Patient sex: M
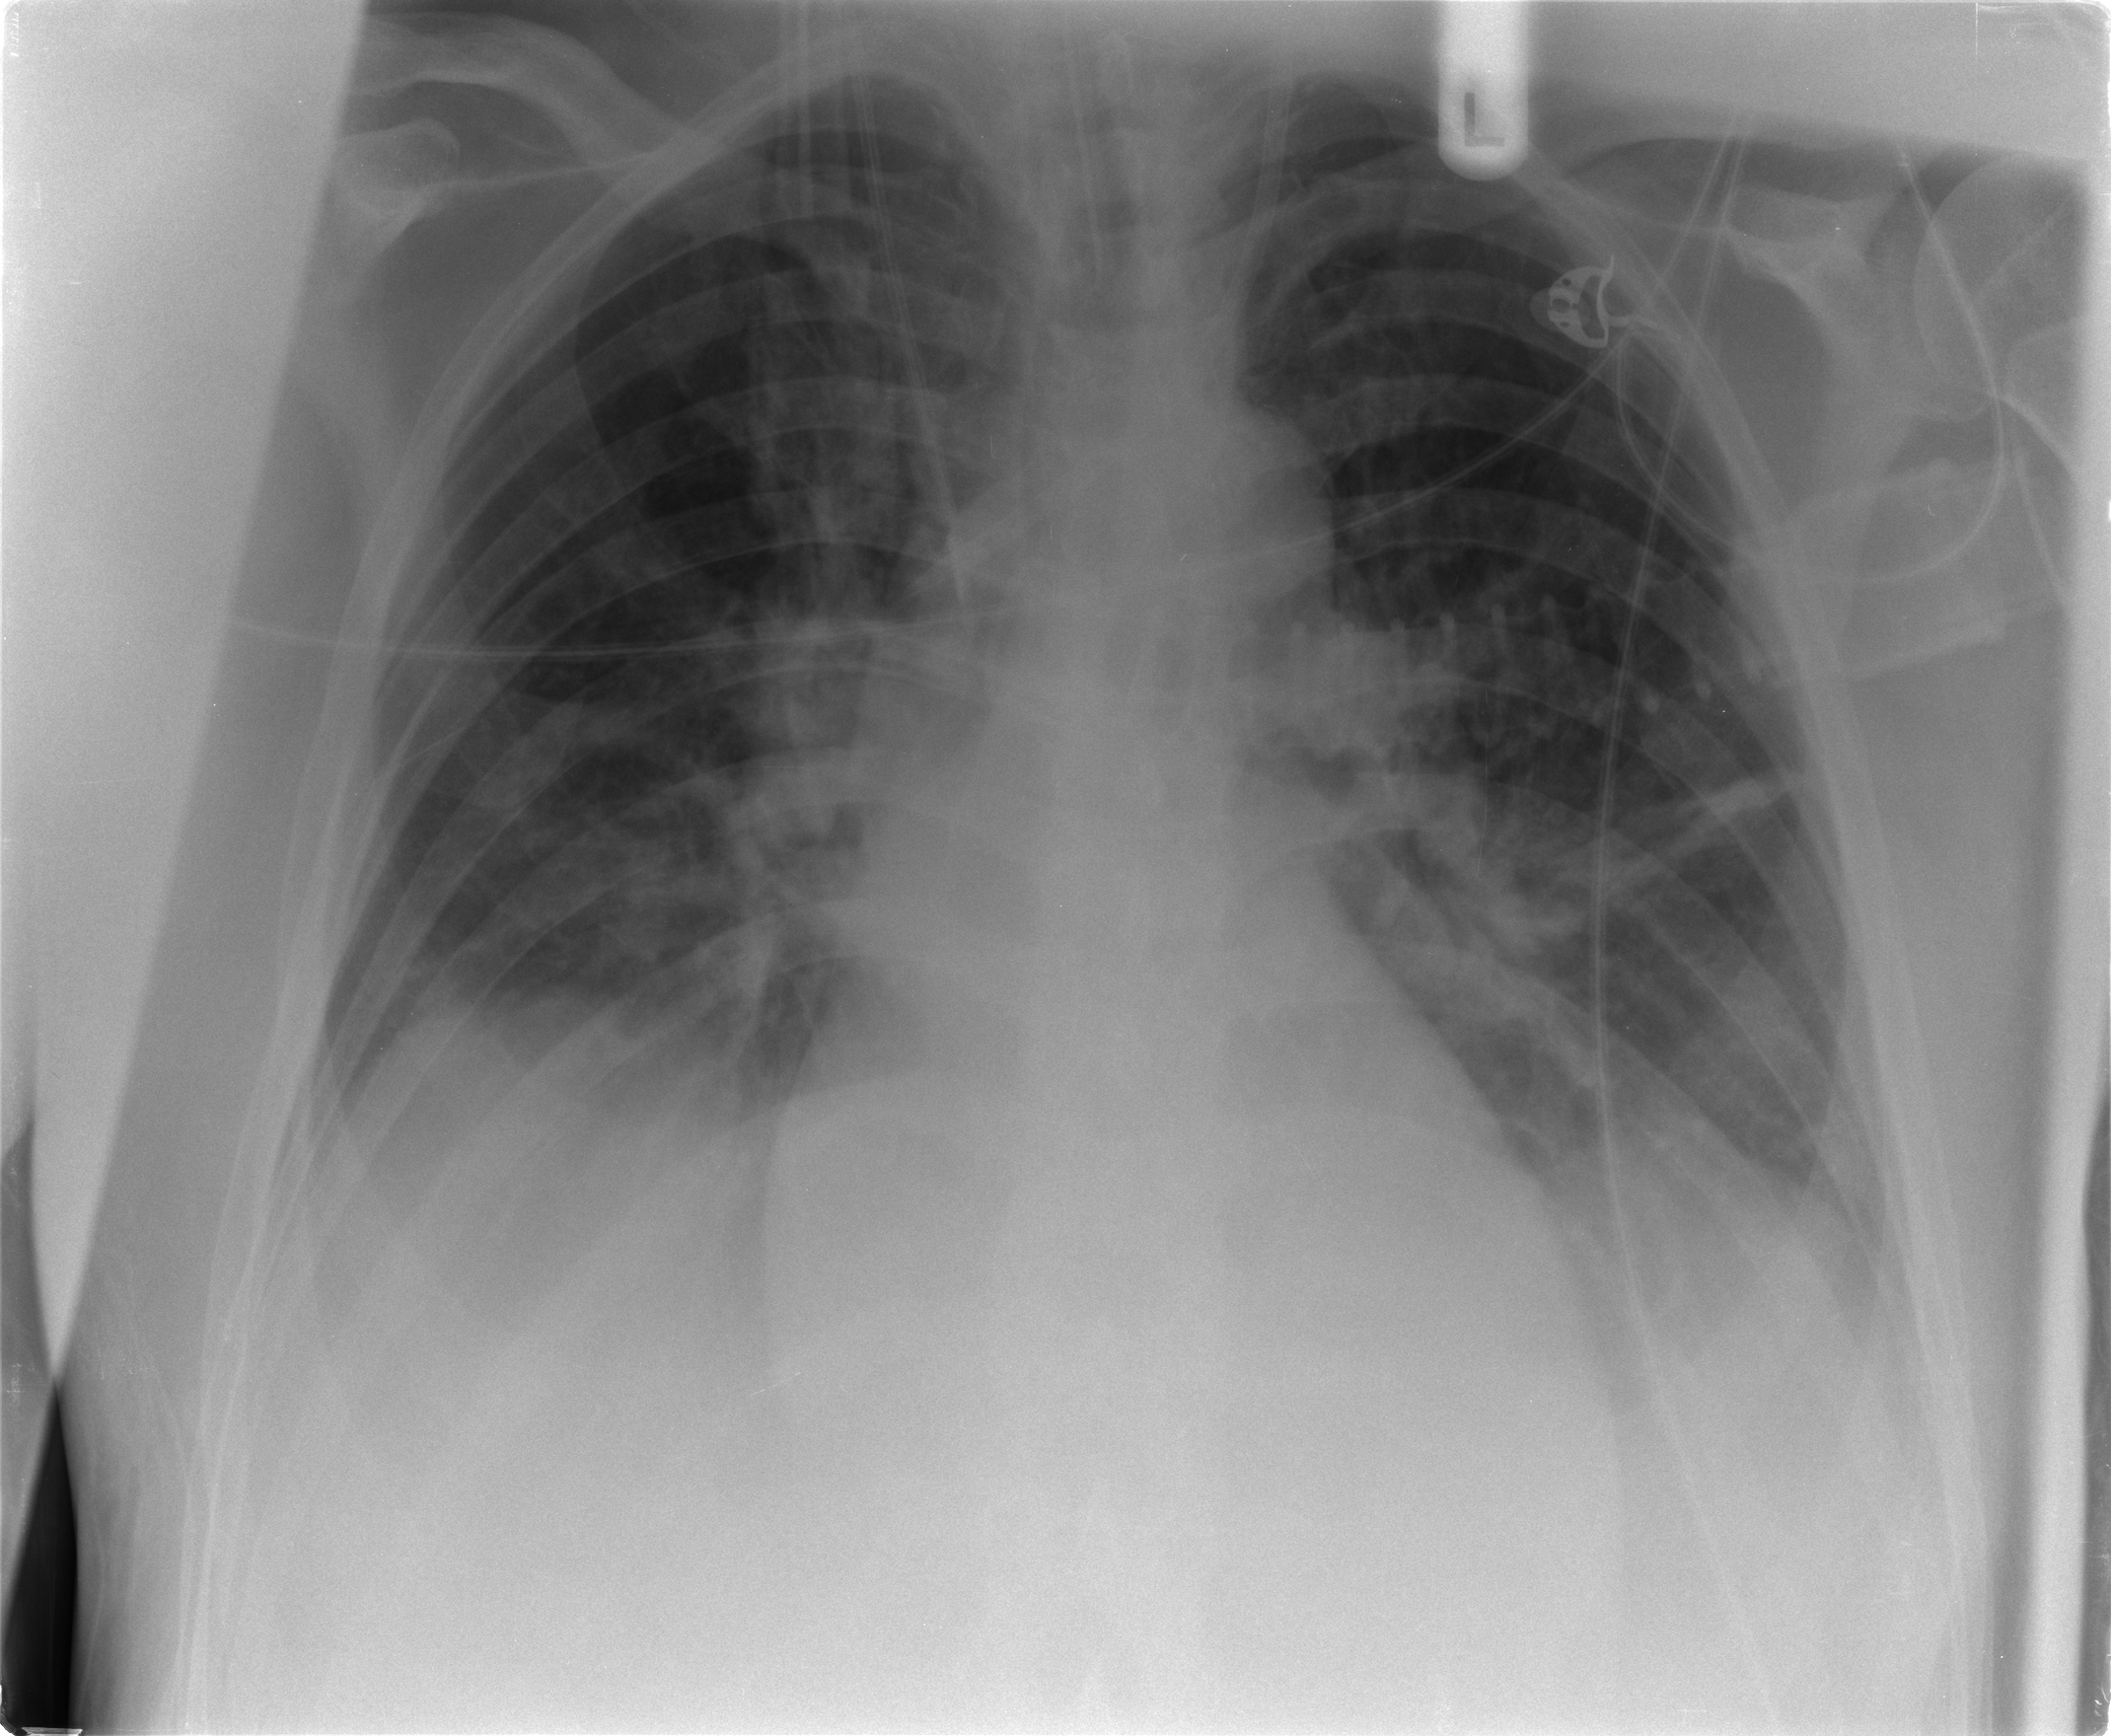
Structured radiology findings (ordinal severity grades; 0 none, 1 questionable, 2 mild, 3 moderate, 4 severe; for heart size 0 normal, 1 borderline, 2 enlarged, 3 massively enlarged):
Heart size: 0
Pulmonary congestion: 1
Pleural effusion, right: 2
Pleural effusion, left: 1
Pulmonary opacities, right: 2
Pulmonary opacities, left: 2
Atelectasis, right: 2
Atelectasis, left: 2